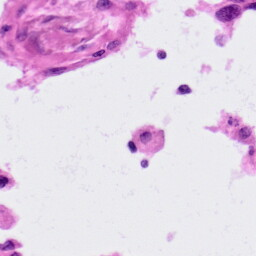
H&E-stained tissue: Lung